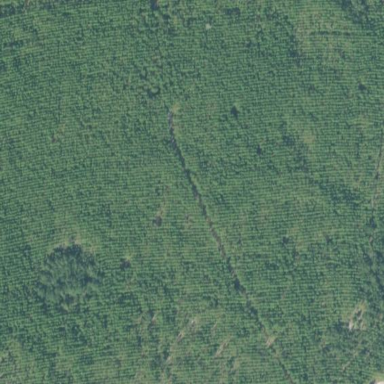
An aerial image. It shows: Forest with needle-leaved trees.